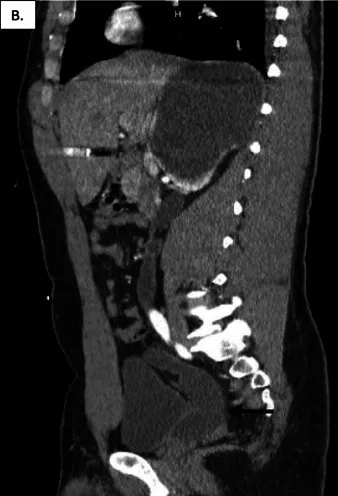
CT abdomen and pelvis without contrast prior to surgery. (B) Sagittal view of severely hydronephrotic right ureter inserting into the posterior prostatic urethra (black arrow).
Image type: radiology (ct)